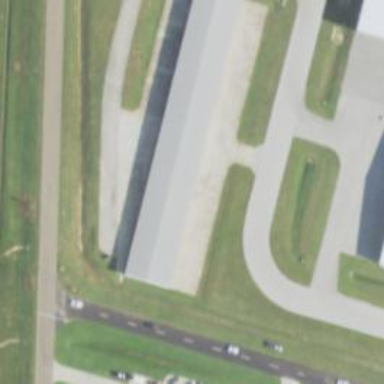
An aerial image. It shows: View of taxiway at the airport.